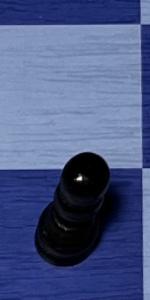
Label: Pawn_Black